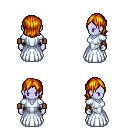
a pixel art fantasy rpg character, female body template, dark elf, purple skin, underdress, robe skirt, dark blonde long bangs hairstyle, leather bracers, black shoes, four views (front, back, left, right), 2x2 character sprite sheet, small pixel art, hard edges, no anti-aliasing